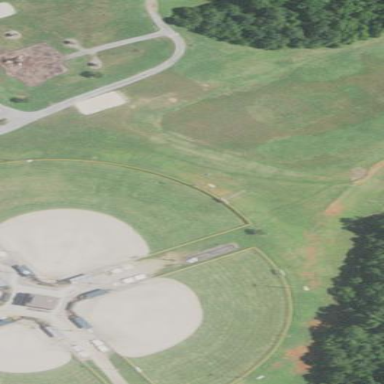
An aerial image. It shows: Baseball pitch for leisure and sports activities.